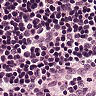
Metastatic tissue present: no